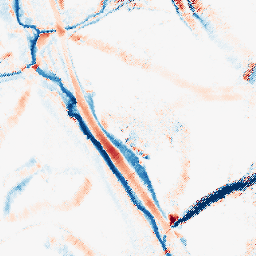
Category: morphological
Decomposition family: morphological_diamond
Decomposition parameters: operation: average
radius: 10
Upsampling method: regularized
Upsampling parameters: scale: 4
lambda_reg: 0.1
Upsampling scale: 4